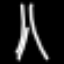
Label: The Eiffel Tower